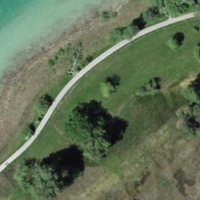
EUNIS habitat code: 16
Species observed at this site:
Rhamnus cathartica
Filipendula ulmaria
Lysimachia vulgaris
Orchis militaris
Primula veris
Epipactis palustris